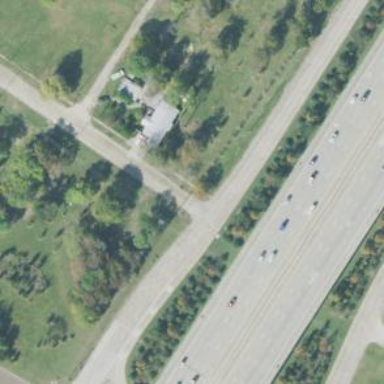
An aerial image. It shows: Secondary road with frontage road.